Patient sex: F
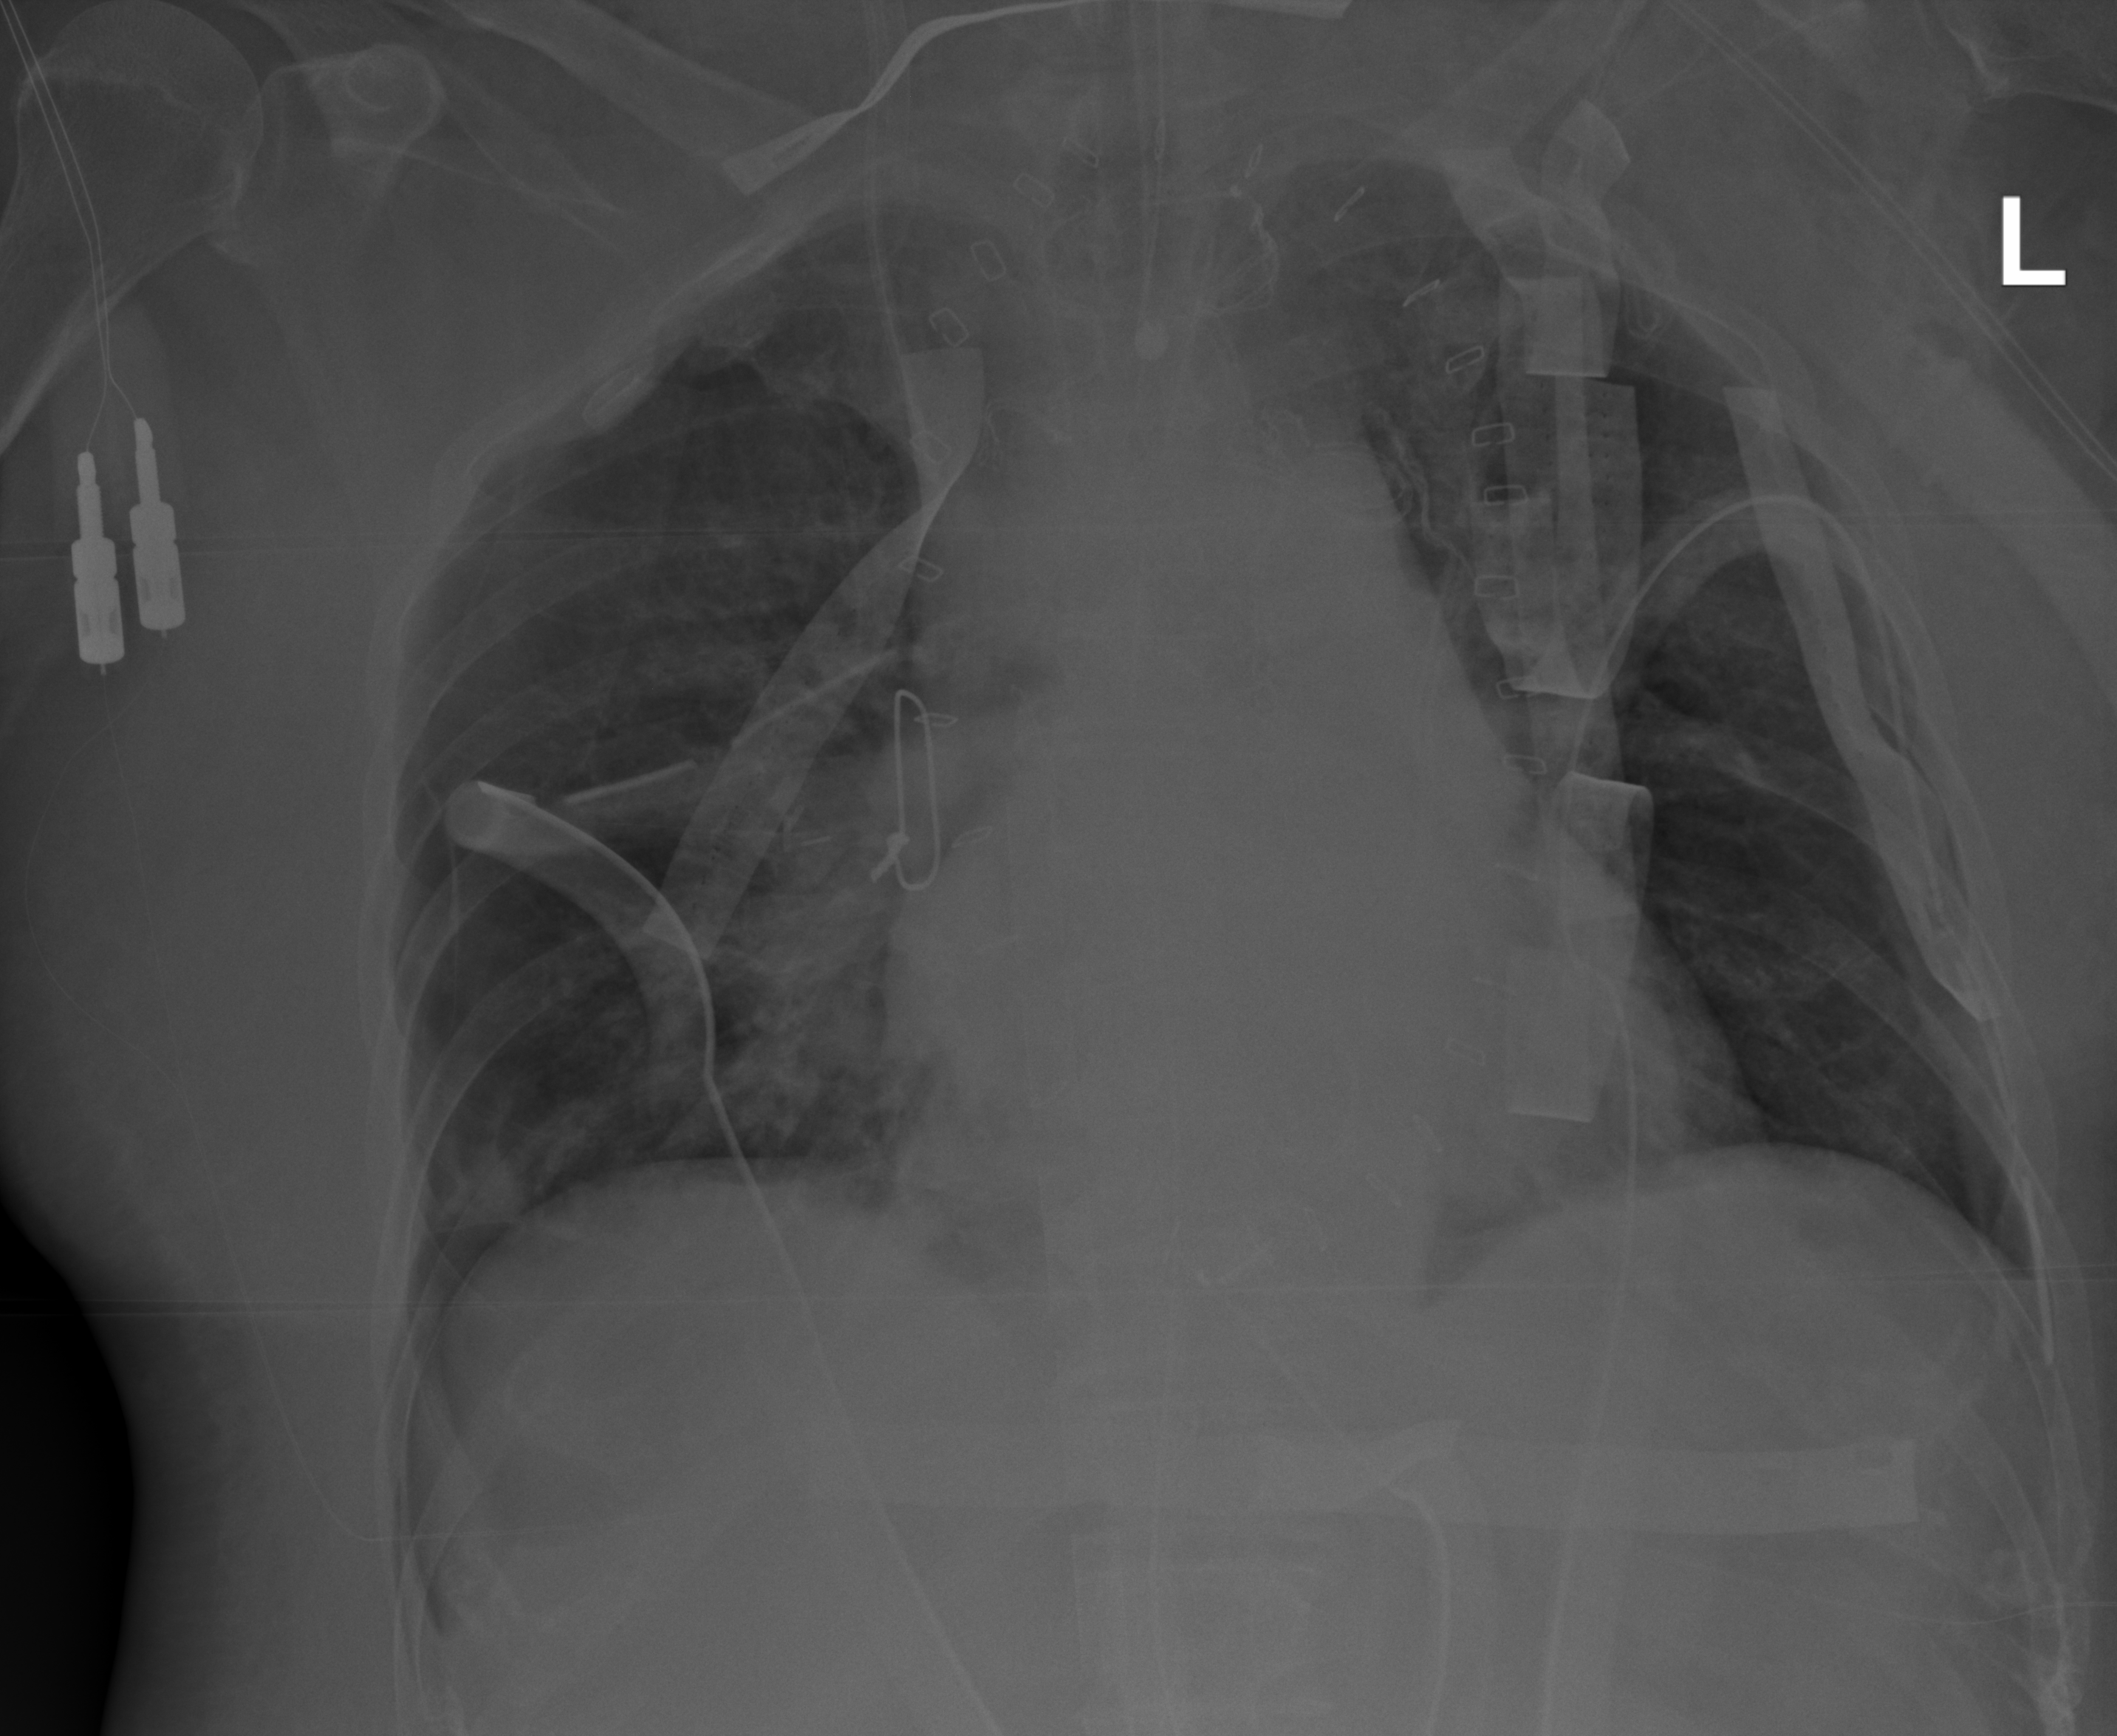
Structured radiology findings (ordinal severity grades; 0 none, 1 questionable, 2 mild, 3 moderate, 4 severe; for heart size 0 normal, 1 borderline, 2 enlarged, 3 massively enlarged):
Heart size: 2
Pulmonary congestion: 2
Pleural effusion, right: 0
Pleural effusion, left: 0
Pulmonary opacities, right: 2
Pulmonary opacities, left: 0
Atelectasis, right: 3
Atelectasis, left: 2